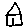
Label: house